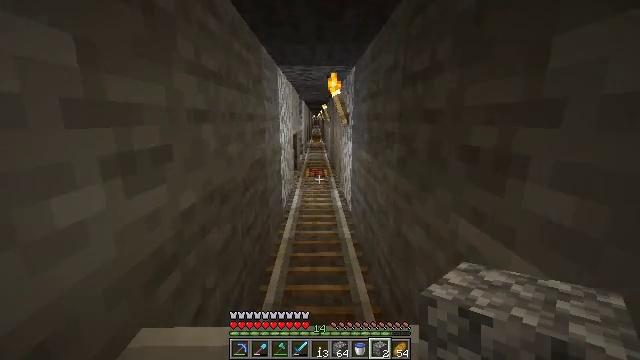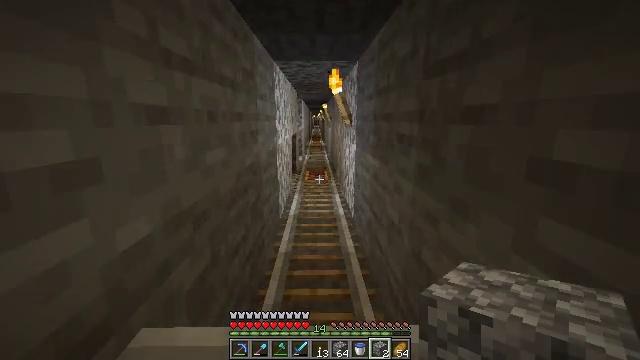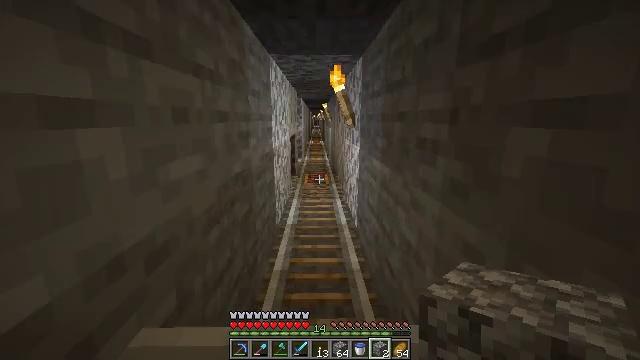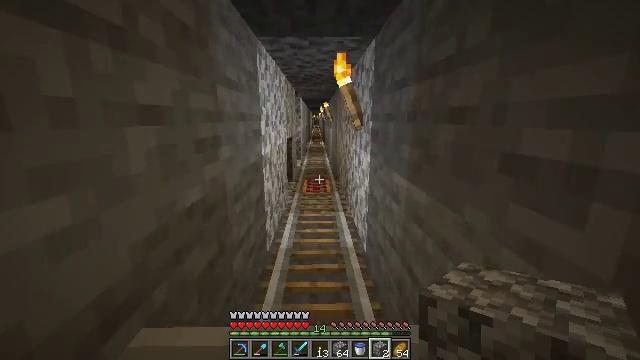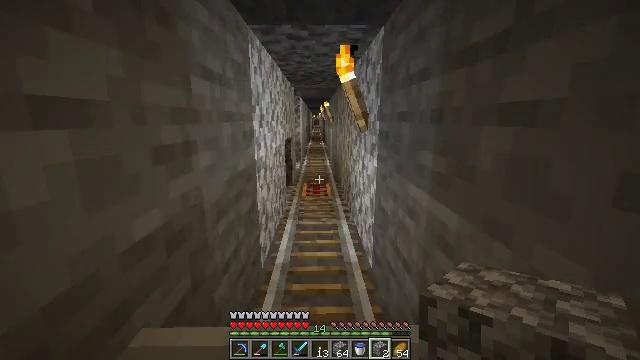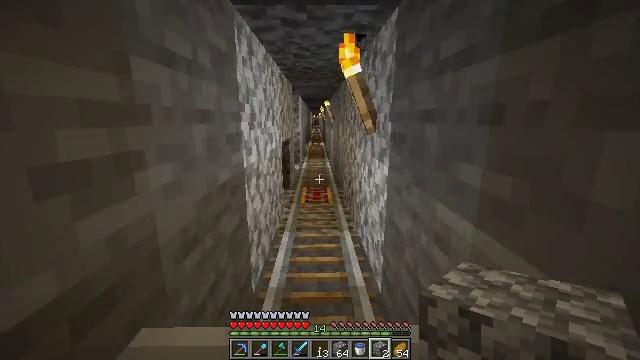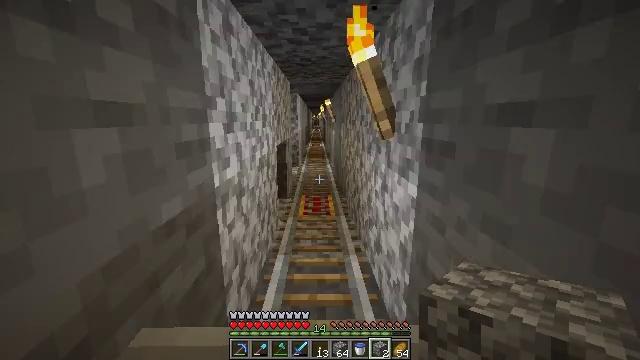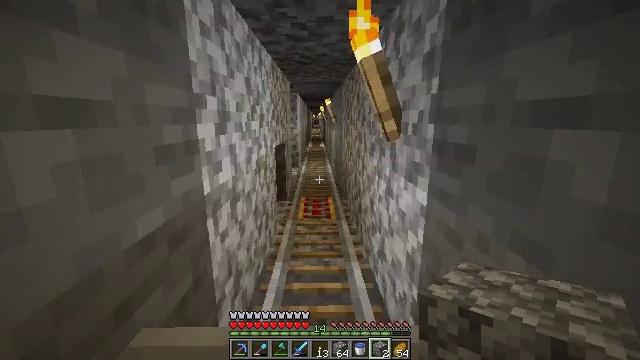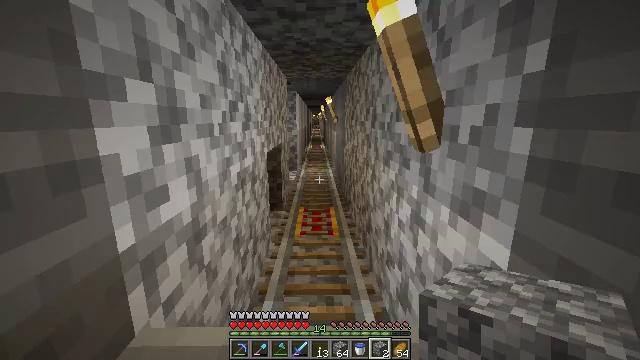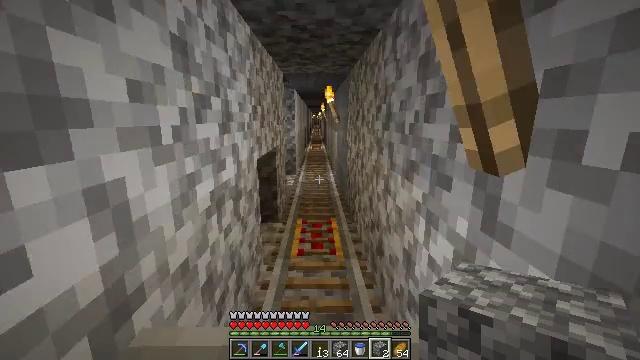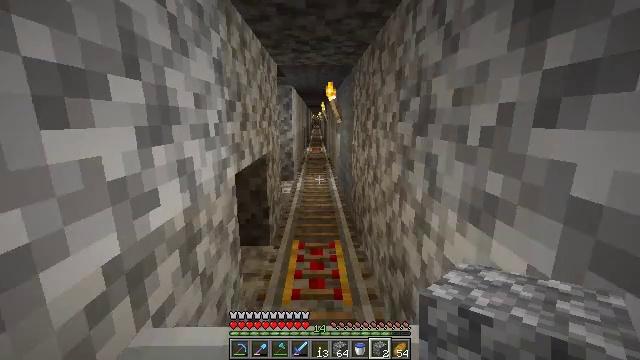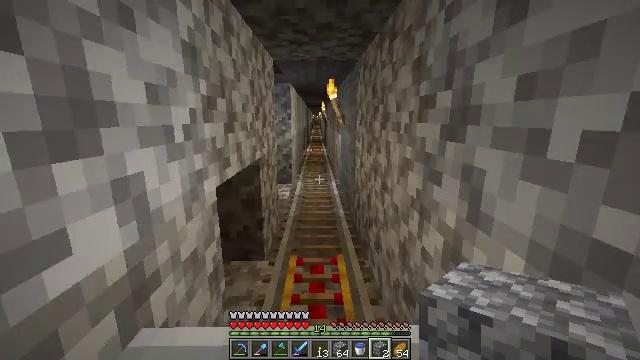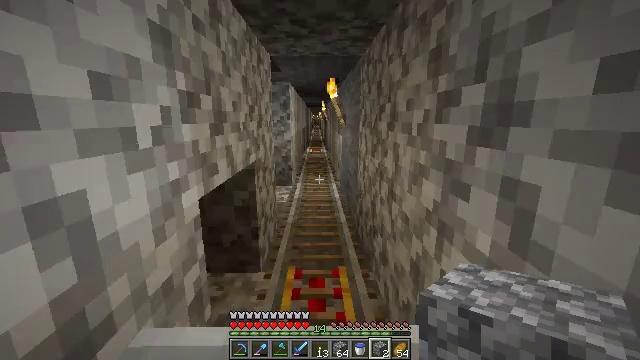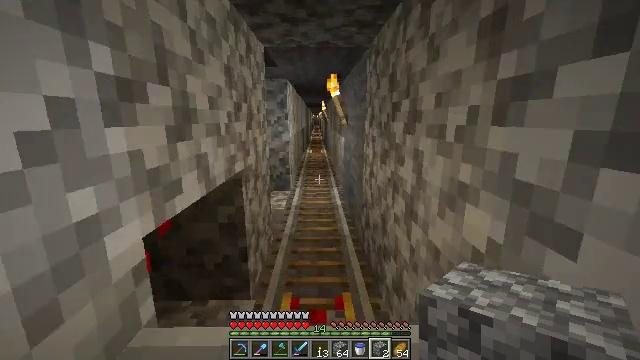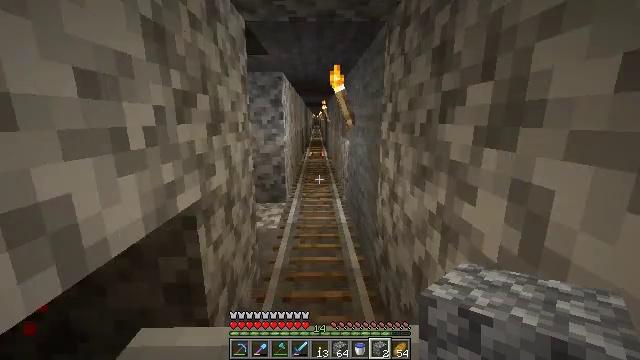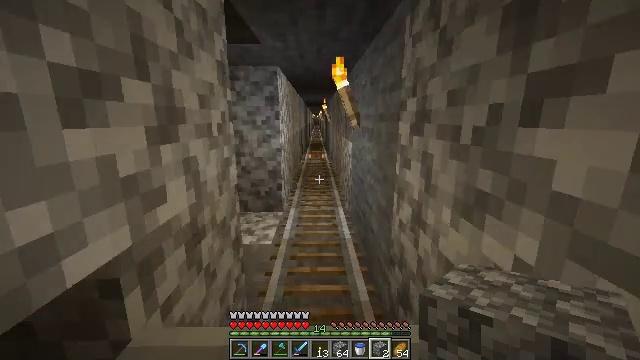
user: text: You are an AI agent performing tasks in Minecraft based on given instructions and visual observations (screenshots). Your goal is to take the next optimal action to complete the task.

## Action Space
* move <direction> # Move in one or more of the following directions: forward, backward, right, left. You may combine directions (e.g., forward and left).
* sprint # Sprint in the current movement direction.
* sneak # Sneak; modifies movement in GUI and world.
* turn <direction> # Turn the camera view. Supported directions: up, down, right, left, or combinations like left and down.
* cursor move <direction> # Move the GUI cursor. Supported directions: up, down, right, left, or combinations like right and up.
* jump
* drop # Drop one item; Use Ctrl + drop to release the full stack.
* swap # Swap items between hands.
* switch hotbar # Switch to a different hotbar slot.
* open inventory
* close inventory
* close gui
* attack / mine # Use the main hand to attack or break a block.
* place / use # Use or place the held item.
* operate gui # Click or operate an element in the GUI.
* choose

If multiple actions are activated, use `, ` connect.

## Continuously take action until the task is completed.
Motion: motion action
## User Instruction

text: Drop an iron nugget.
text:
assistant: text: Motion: no_op
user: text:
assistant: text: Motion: no_op
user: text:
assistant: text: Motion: no_op
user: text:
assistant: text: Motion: no_op
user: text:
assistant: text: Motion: no_op
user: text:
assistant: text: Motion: no_op
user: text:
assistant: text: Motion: no_op
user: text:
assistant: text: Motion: no_op
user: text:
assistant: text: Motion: no_op
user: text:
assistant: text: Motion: no_op
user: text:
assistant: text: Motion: no_op
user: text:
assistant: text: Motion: no_op
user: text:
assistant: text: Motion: no_op
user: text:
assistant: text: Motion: no_op
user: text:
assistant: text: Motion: no_op
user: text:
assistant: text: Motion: no_op
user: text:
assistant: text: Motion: no_op
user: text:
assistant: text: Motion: no_op
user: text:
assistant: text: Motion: no_op
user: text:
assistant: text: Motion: no_op
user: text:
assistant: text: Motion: no_op
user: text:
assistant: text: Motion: no_op
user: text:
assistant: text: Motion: no_op
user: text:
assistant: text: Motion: no_op
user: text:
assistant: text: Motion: no_op
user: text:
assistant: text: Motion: no_op
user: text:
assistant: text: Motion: no_op
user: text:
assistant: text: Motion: no_op
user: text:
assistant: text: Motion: no_op
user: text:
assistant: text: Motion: no_op